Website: apple
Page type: address-validator
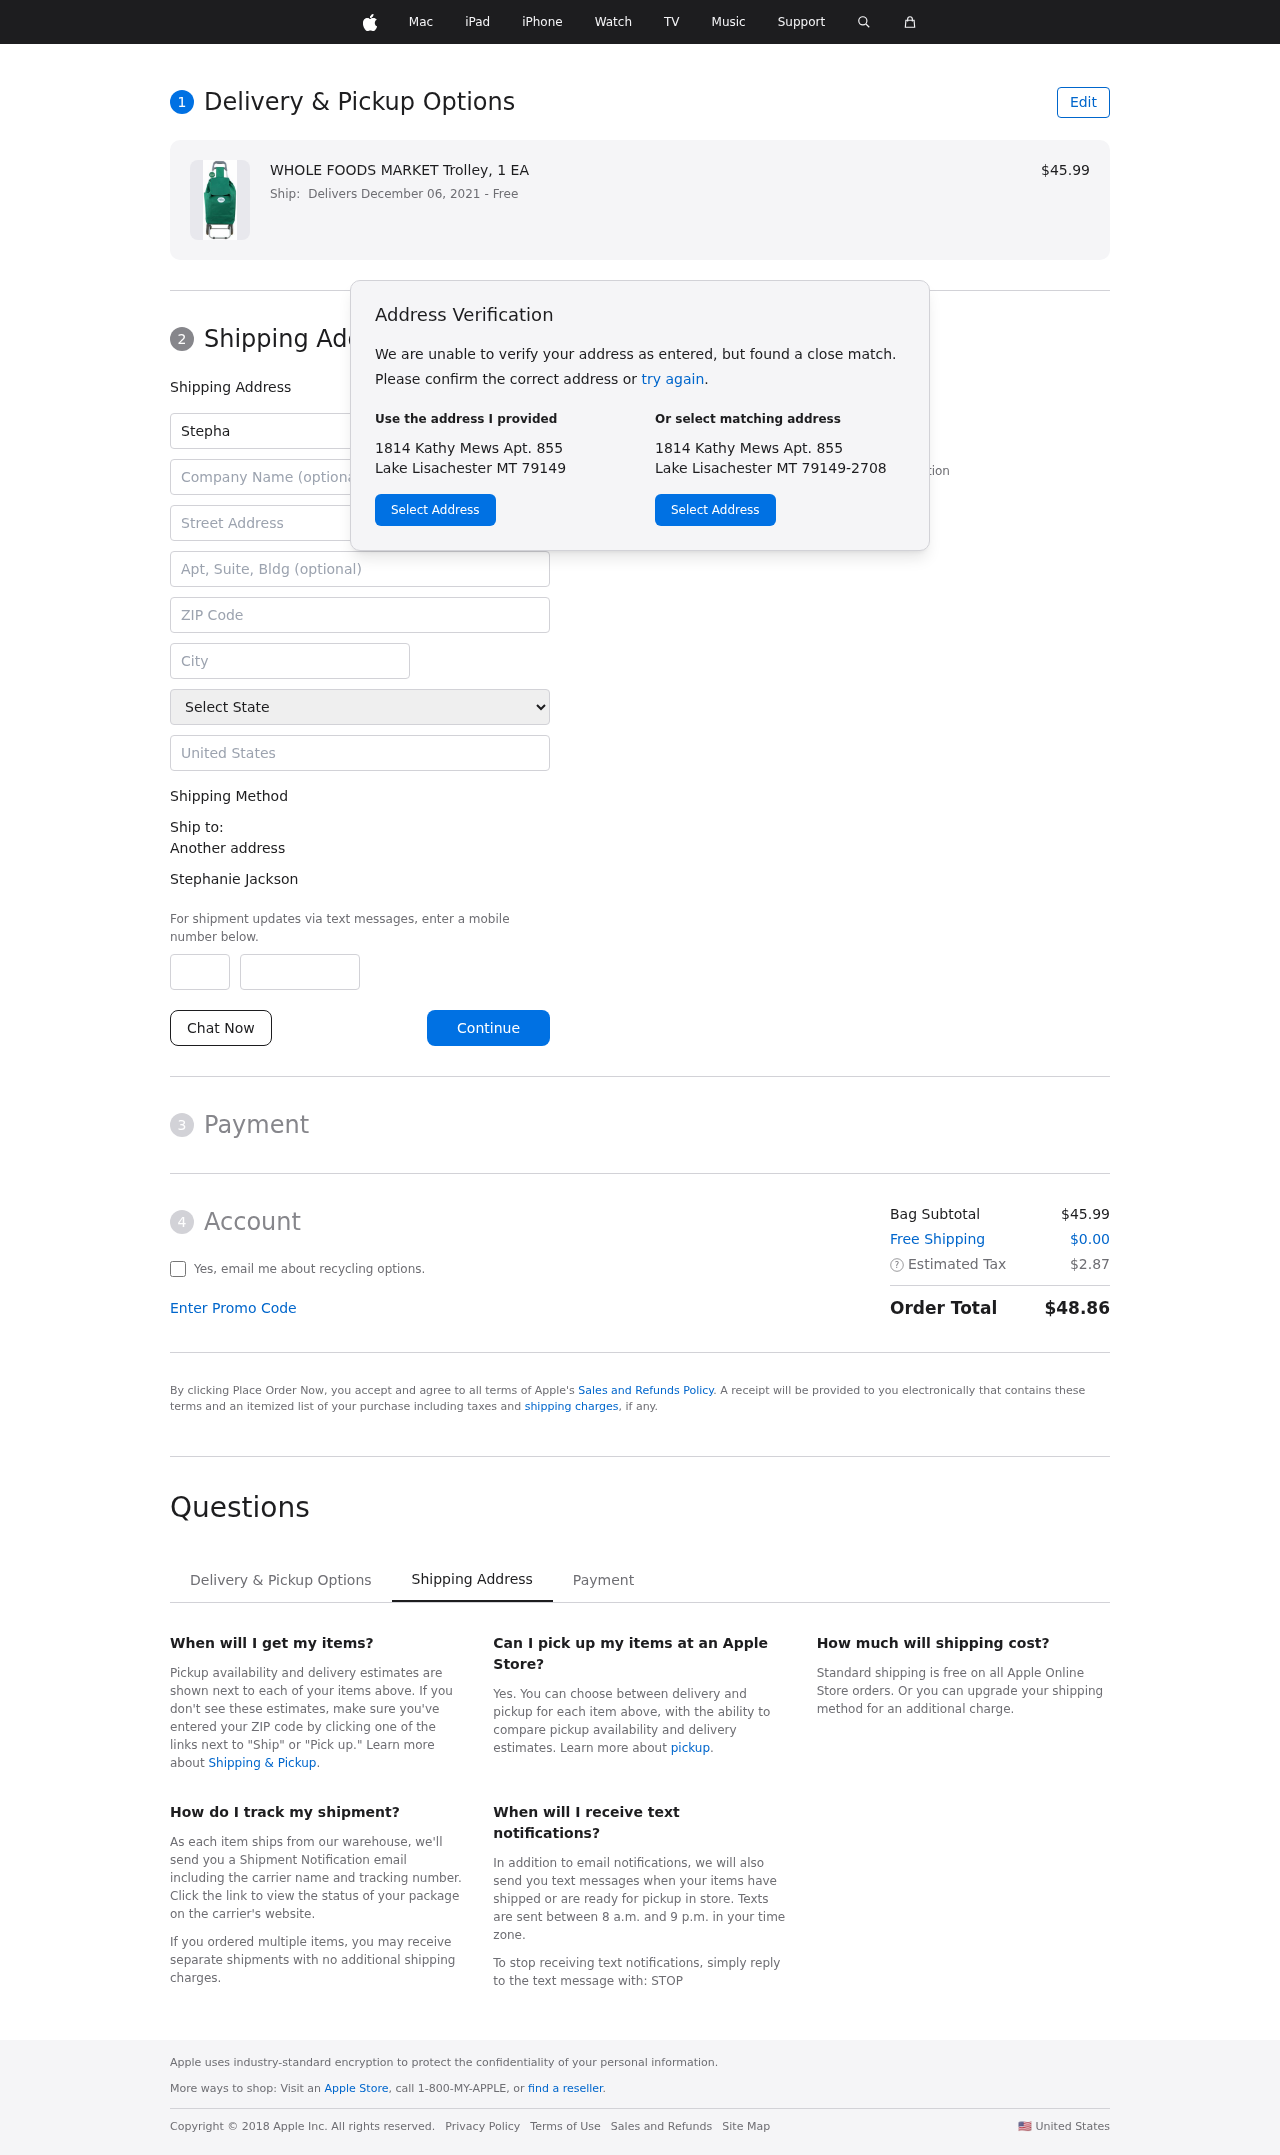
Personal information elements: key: PII_CITY
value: Lake Lisachester
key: PII_COUNTRY
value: United States
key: PII_FIRSTNAME
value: Stephanie
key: PII_FULLNAME
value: Stephanie Jackson
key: PII_LASTNAME
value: Jackson
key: PII_PHONE_AREA
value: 968
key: PII_PHONE_SUFFIX
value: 7238
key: PII_POSTCODE
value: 79149
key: PII_STATE
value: Montana
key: PII_STREET
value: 1814 Kathy Mews Apt. 855
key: PII_CITY_STATE_ZIP
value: Lake Lisachester MT 79149
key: PII_STATE_ABBR
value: MT
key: PII_POSTCODE_FULL
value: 79149
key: PII_POSTCODE_NUMERIC
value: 79149
Product elements: key: PRODUCT1_NAME
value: WHOLE FOODS MARKET Trolley, 1 EA
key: PRODUCT1_PRICE
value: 45.99
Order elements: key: ORDER_DELIVERY_DATE
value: Delivers December 06, 2021
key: ORDER_SUBTOTAL
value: $45.99
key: ORDER_SHIPPING_COST
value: $0.00
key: ORDER_TAX
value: $2.87
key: ORDER_TOTAL
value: $48.86